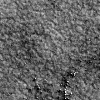
Atmospheric dust classification: not_dusty